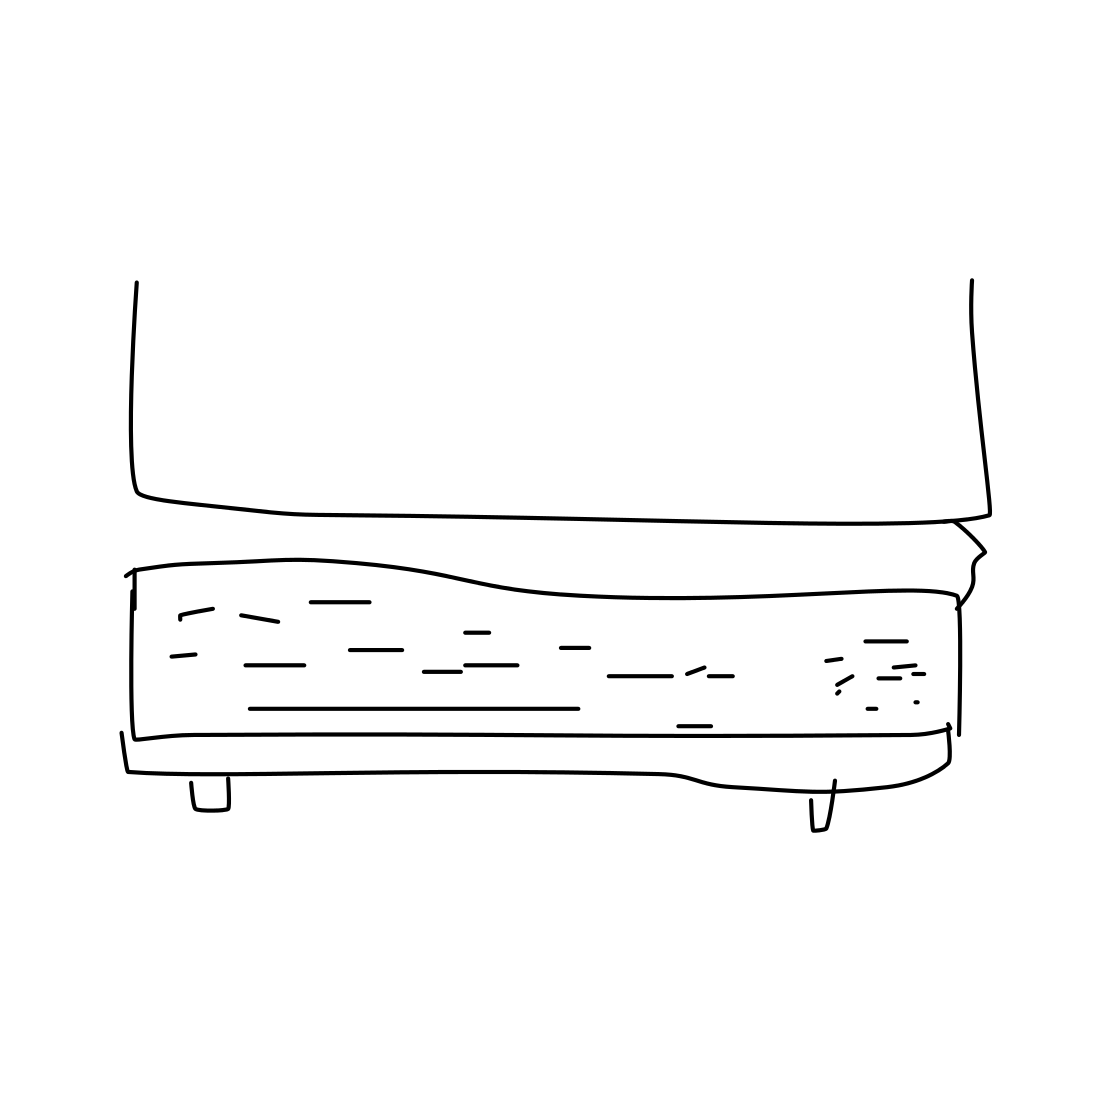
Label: keyboard